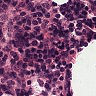
Metastatic tissue present: no